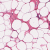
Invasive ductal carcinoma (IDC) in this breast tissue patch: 0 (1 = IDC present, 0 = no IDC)